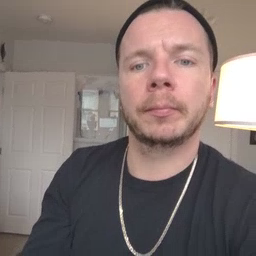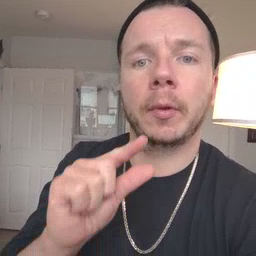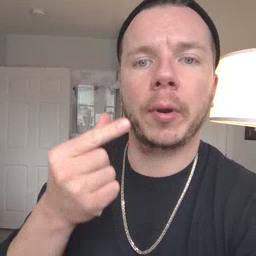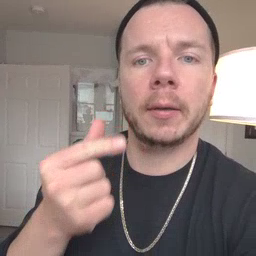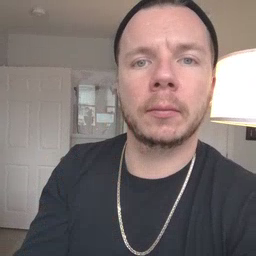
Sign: green